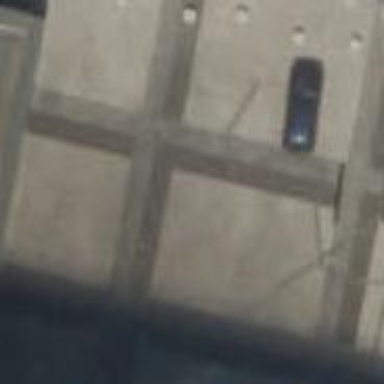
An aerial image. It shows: Street side parking area.